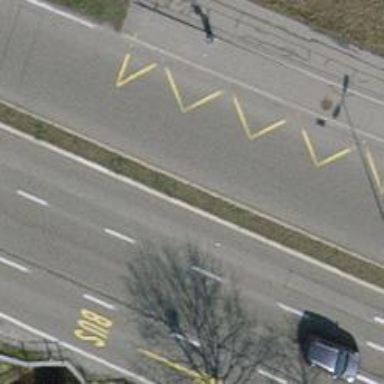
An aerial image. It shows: Public transport stop position.